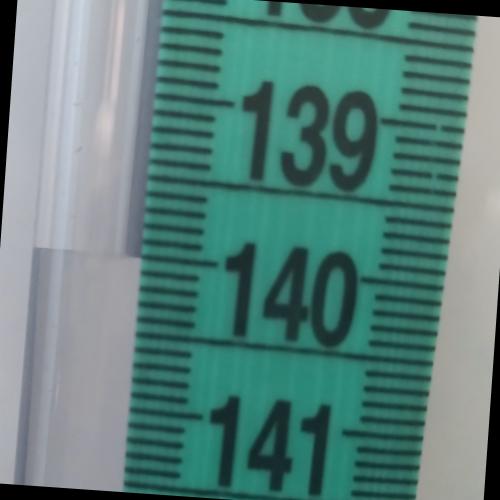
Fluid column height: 140.0 cm